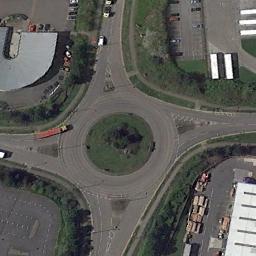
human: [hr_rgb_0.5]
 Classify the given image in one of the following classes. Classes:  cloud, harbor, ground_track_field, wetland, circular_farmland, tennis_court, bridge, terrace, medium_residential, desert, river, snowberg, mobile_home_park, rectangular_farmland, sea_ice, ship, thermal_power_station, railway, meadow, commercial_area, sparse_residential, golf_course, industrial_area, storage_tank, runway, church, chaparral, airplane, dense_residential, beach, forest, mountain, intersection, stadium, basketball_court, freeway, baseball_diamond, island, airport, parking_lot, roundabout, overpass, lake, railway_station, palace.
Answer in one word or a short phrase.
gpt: roundabout